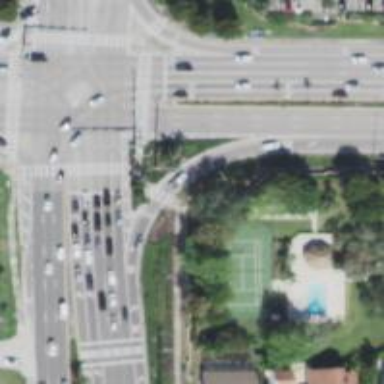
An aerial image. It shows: Footway located on traffic island.